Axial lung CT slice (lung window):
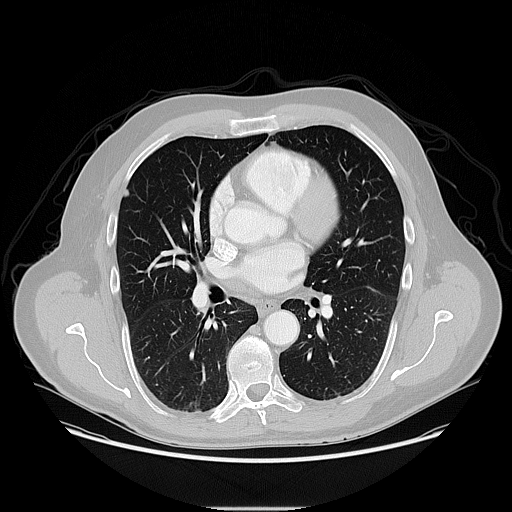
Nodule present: yes
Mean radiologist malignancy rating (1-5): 2.667